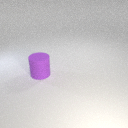
large purple rubber cylinder